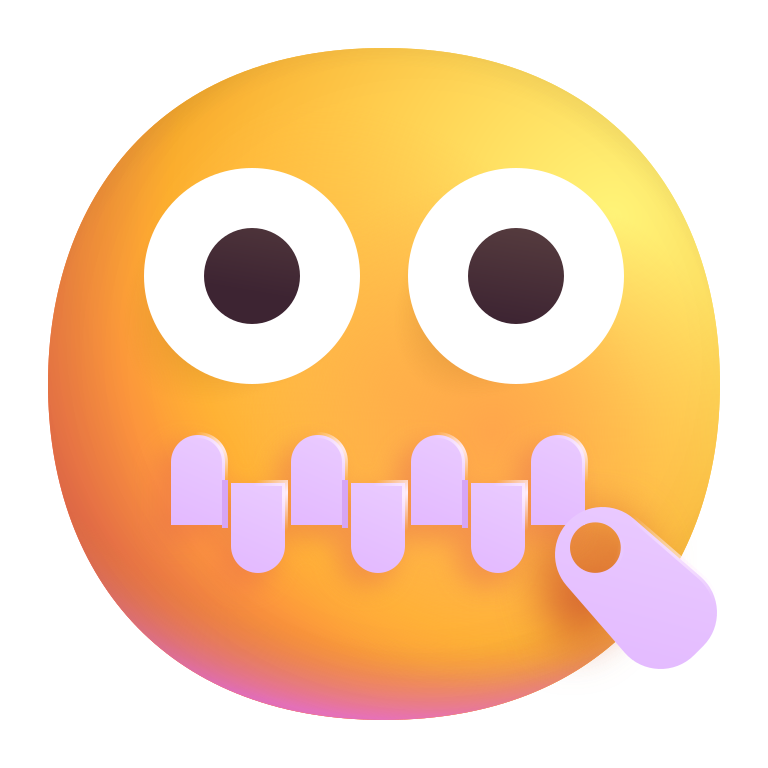
zipper mouth face color